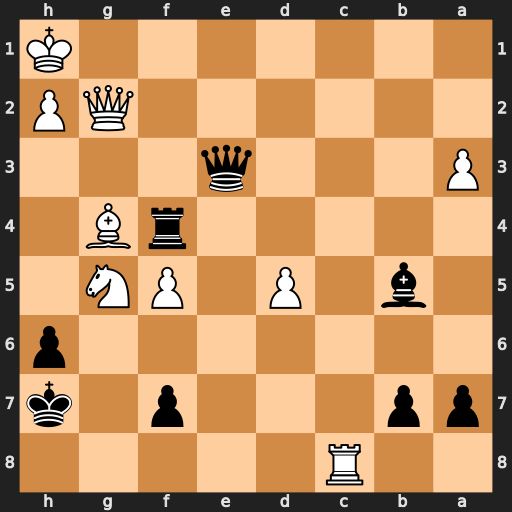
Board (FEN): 2R5/pp3p1k/7p/1b1P1PN1/5rB1/P3q3/6QP/7K
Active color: b
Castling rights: -
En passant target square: -
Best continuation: hxg5 Qh3+ Qxh3